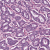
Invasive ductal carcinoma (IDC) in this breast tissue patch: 1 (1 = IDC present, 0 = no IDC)